Field crop: tomato
Growth stage: 2
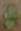
Species: solanum